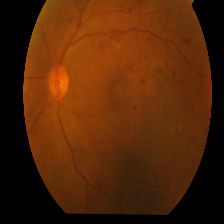
Diabetic retinopathy grade: Proliferative DR